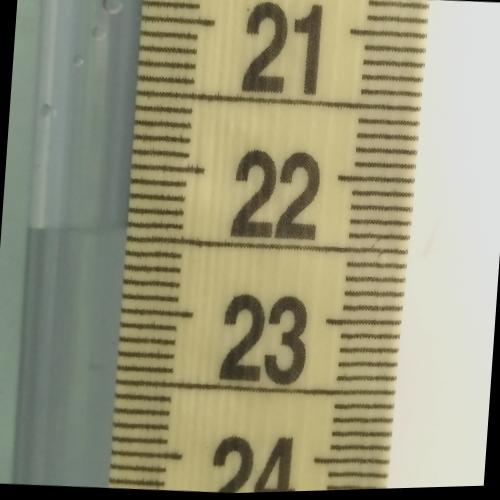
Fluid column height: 22.4 cm